Interaction volume radius: 5 \u00c5
Interaction volume height: 20 \u00c5
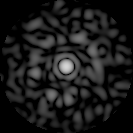
Disorder parameter: 0.8387